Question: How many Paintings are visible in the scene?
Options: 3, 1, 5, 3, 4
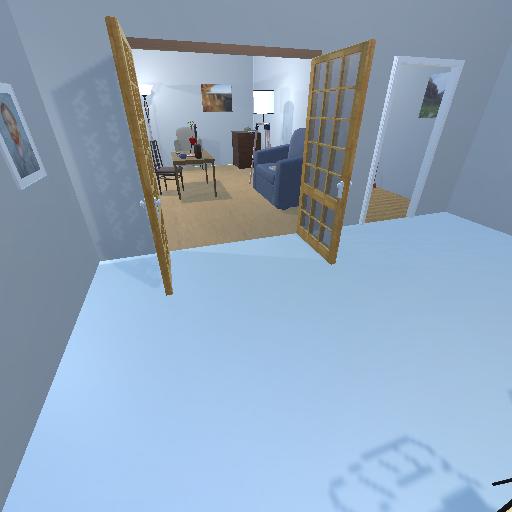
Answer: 3